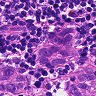
Metastatic tissue present: yes